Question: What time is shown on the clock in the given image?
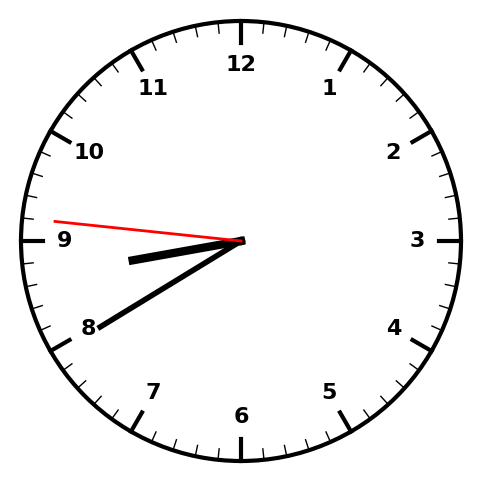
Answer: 08:39:46